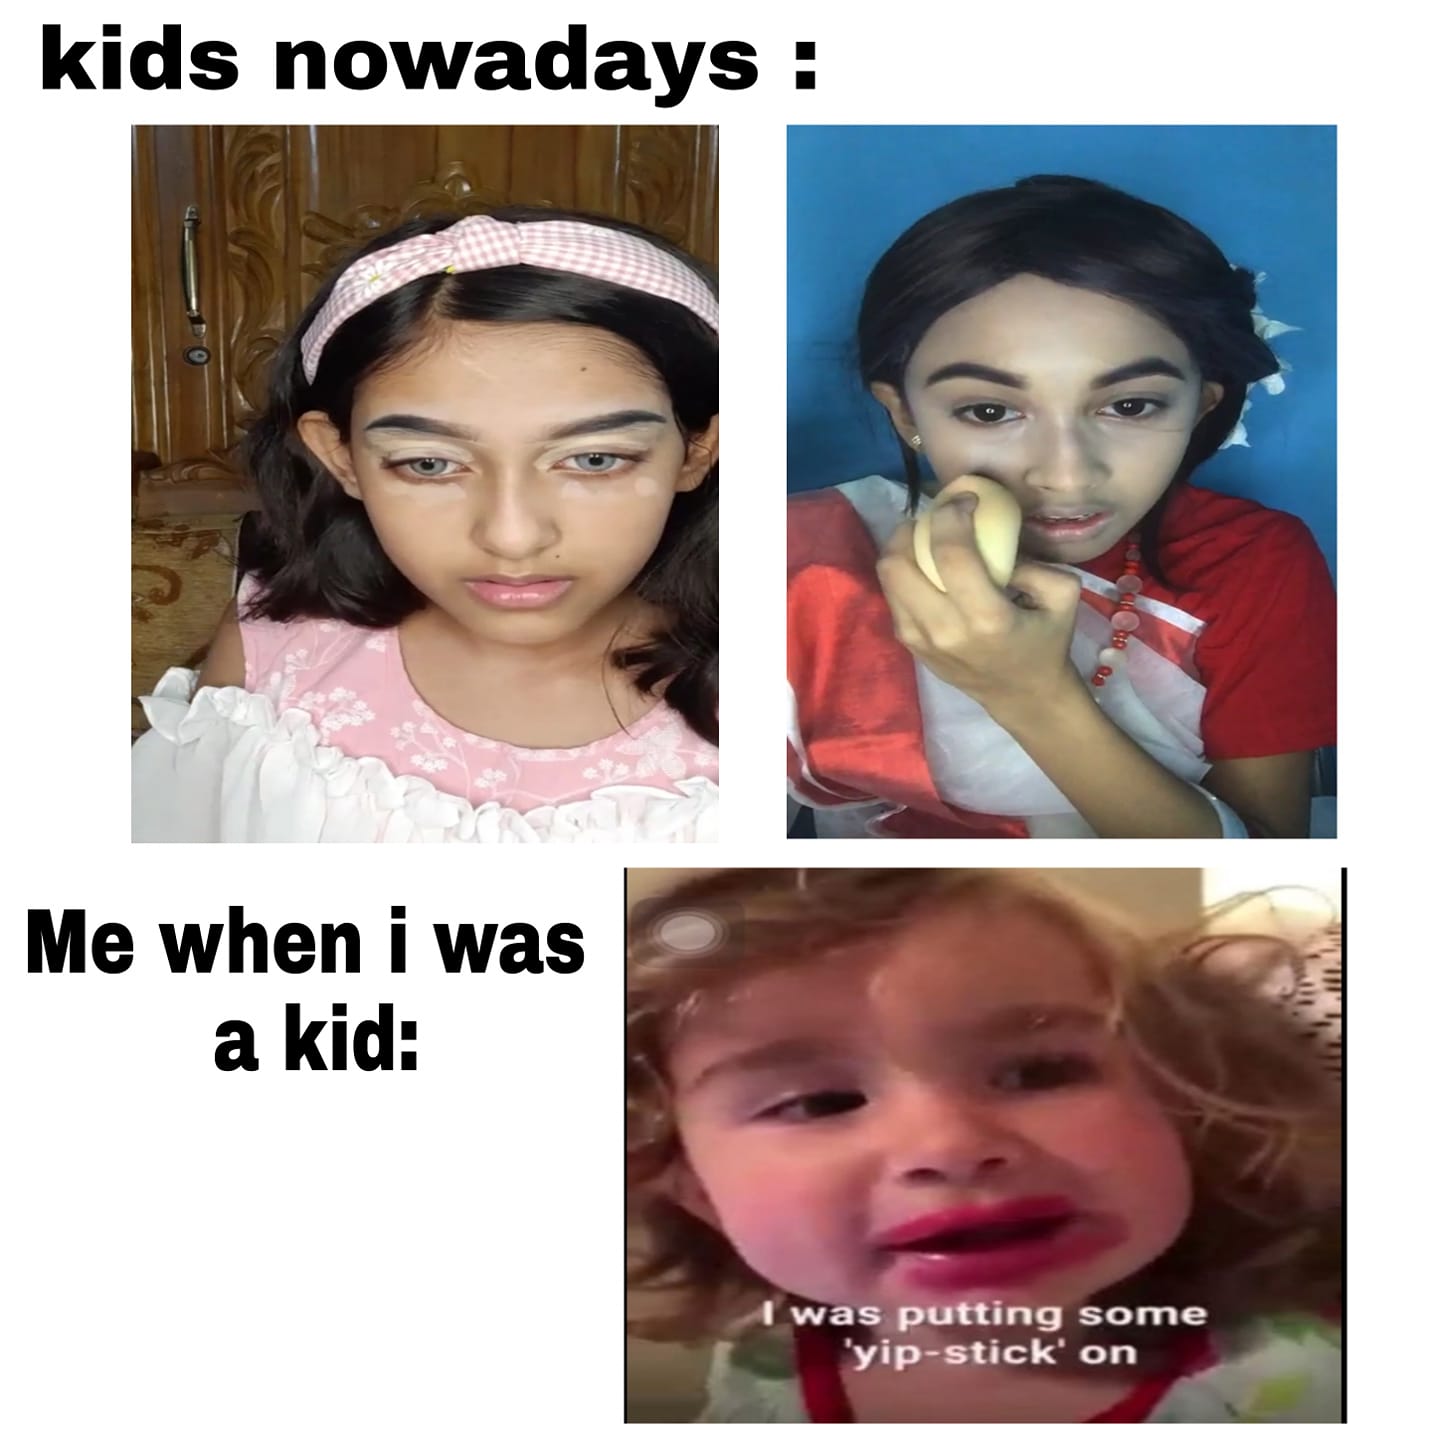
Caption: Kid nowadays :     Me when i was a kid :     I was putting some yip-stick on
Label: non-hate